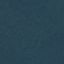
Label: Forest